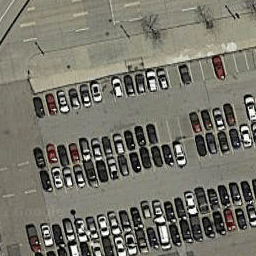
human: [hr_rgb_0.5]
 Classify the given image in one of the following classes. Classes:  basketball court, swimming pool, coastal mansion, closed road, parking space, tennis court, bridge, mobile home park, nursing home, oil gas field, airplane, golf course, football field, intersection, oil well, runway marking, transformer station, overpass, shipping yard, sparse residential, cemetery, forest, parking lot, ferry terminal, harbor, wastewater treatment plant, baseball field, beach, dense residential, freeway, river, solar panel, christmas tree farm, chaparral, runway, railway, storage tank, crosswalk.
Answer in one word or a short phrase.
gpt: parking lot